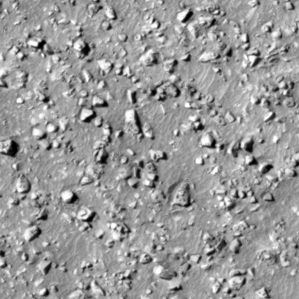
Label: non_frost